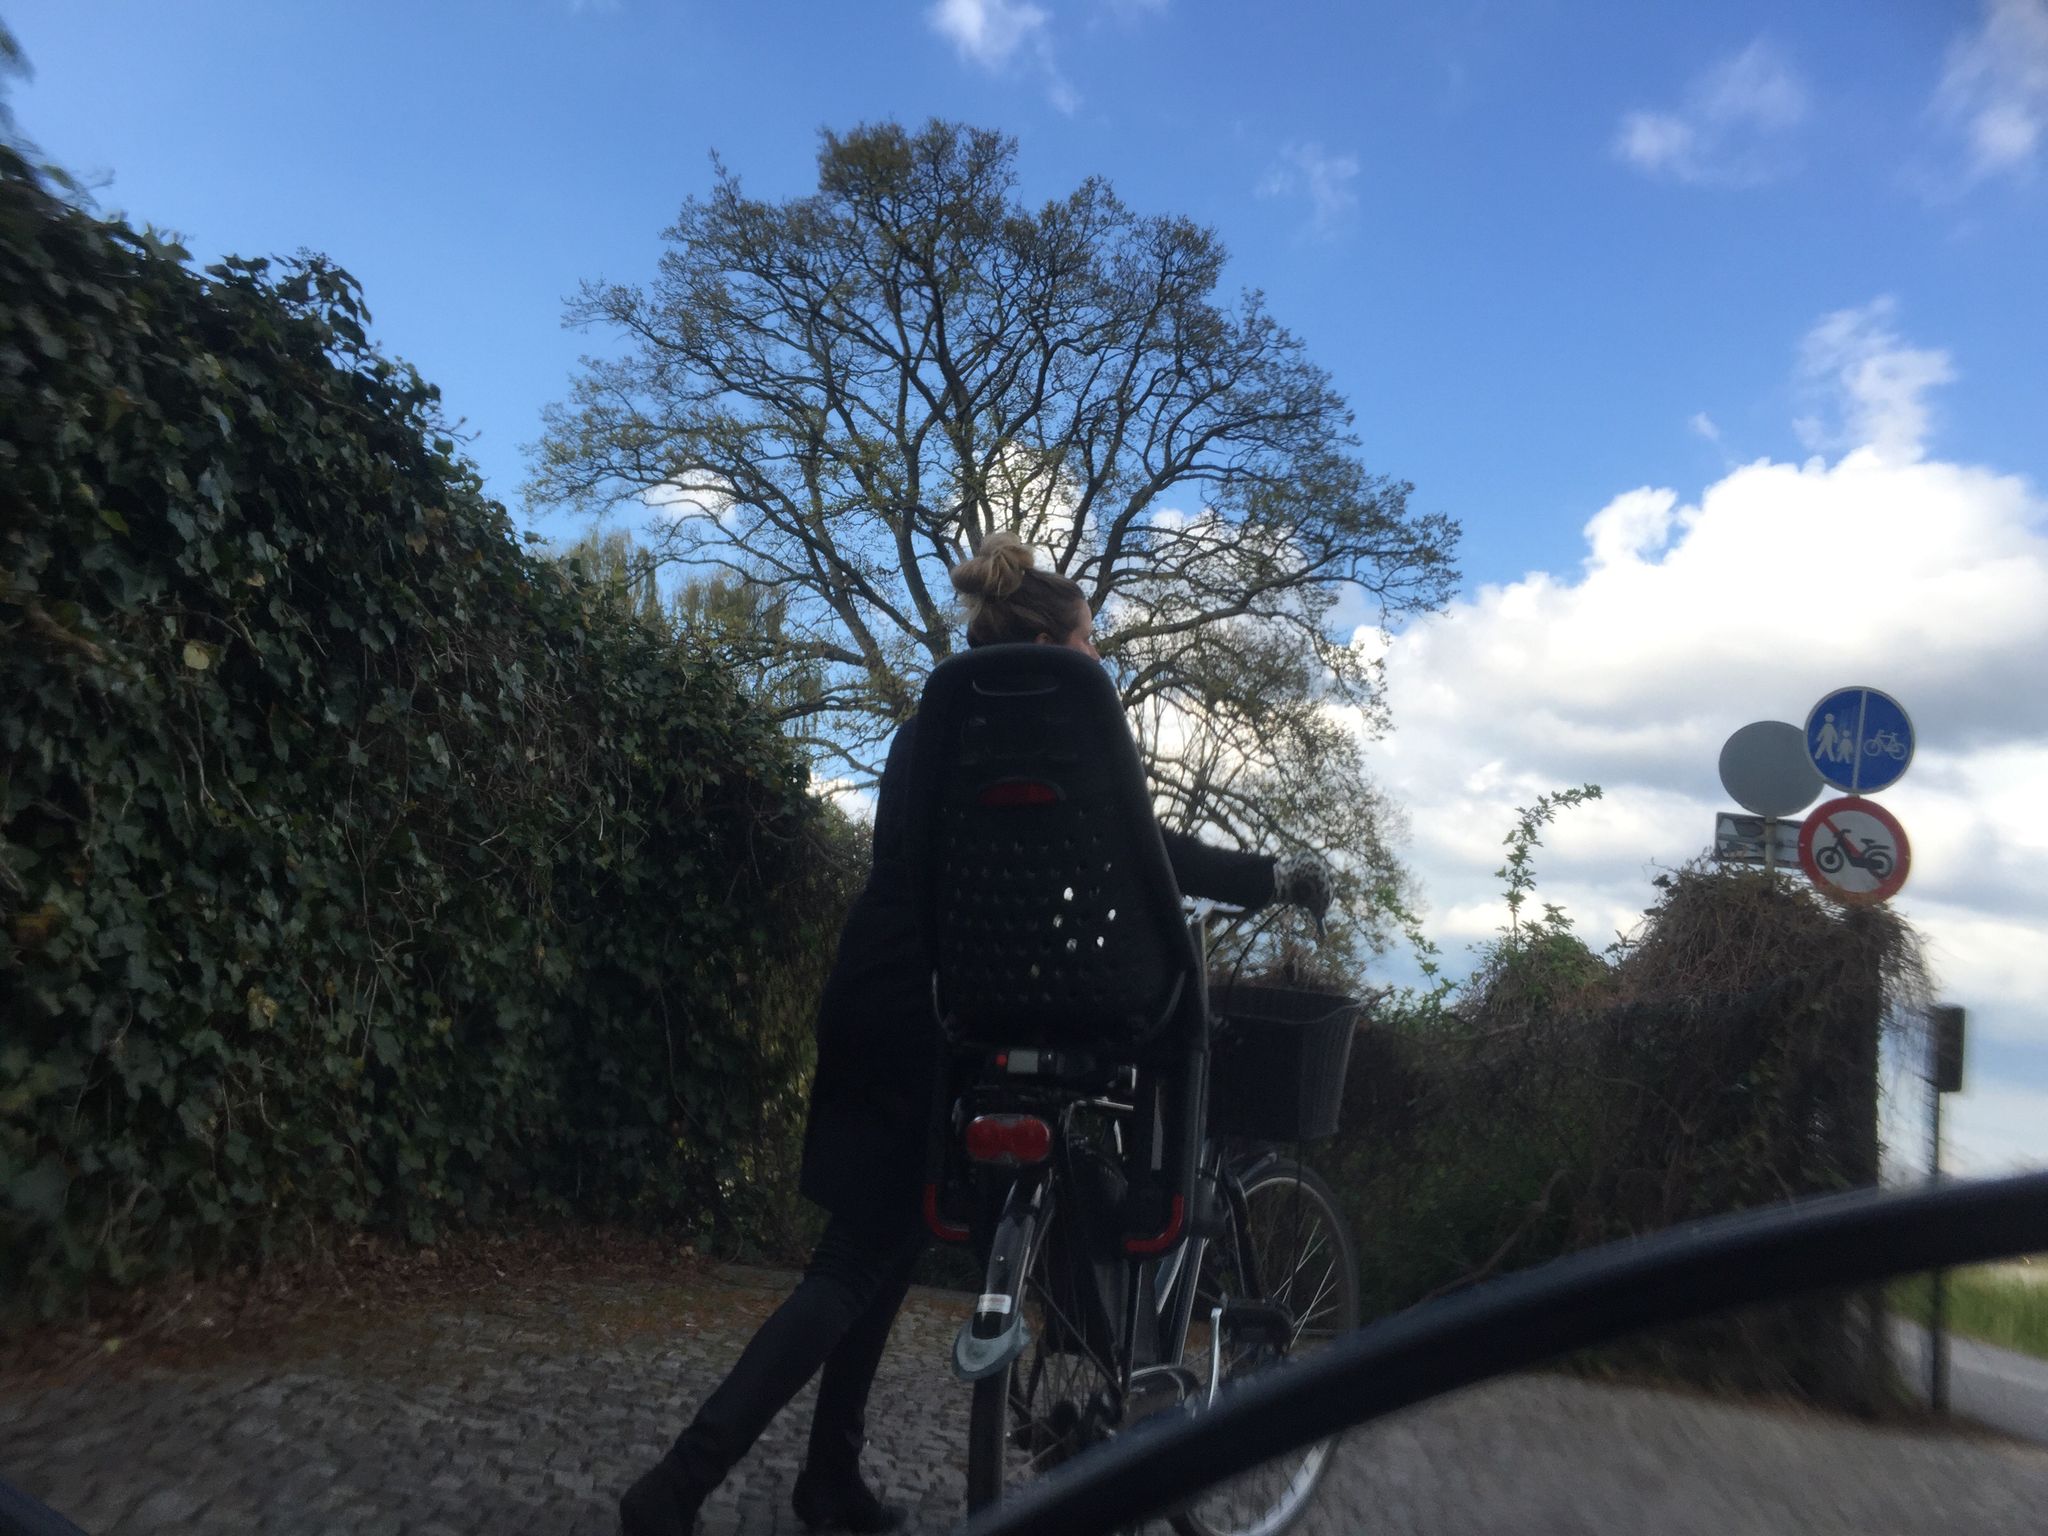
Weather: clear
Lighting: day
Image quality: good
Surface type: walking surface
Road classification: footway, cycleway, steps
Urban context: urban centre
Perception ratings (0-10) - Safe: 6.15, Lively: 9.18, Beautiful: 8.49, Boring: 7.71, Depressing: 3.08, Wealthy: 3.09